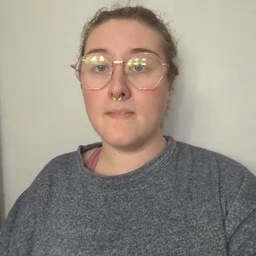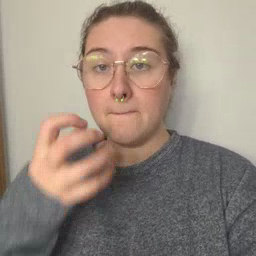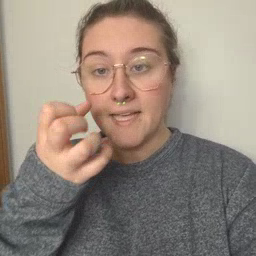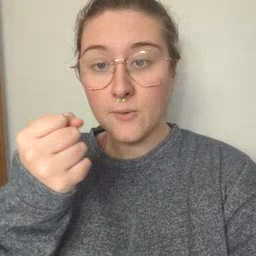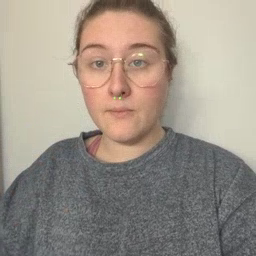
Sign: milk